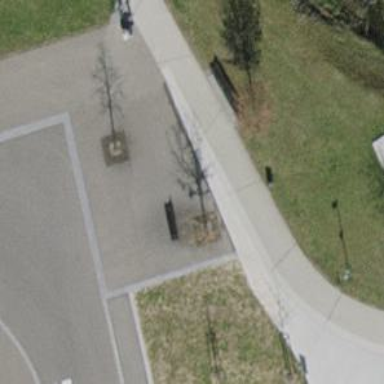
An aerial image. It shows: Unpaved footway.